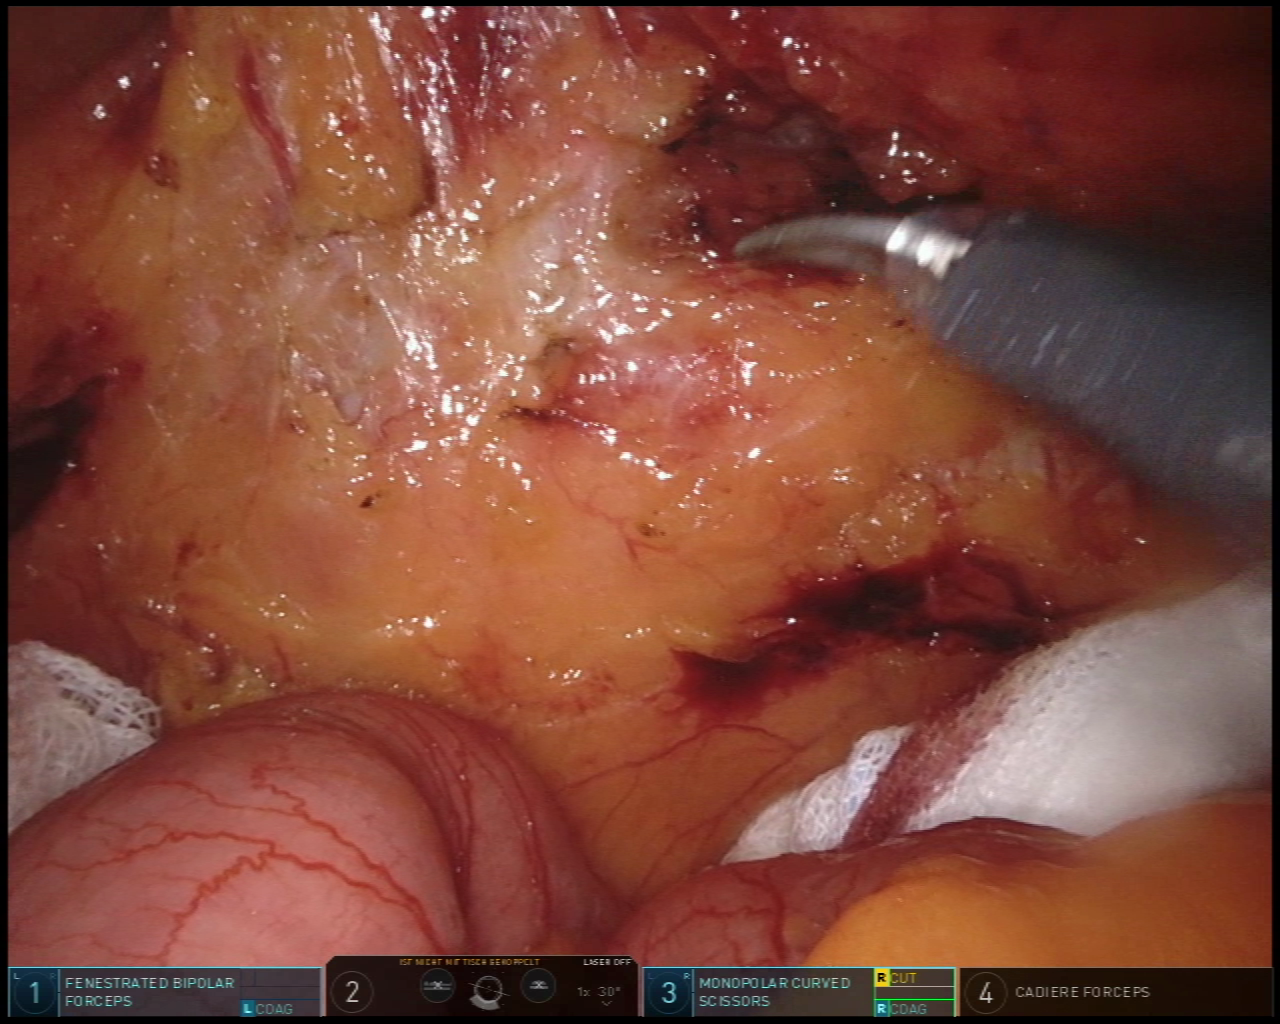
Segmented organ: inferior_mesenteric_artery
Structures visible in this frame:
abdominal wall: no
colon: no
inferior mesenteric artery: yes
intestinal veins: no
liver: no
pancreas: no
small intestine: yes
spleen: no
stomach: no
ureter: no
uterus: no
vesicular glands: no